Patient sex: M
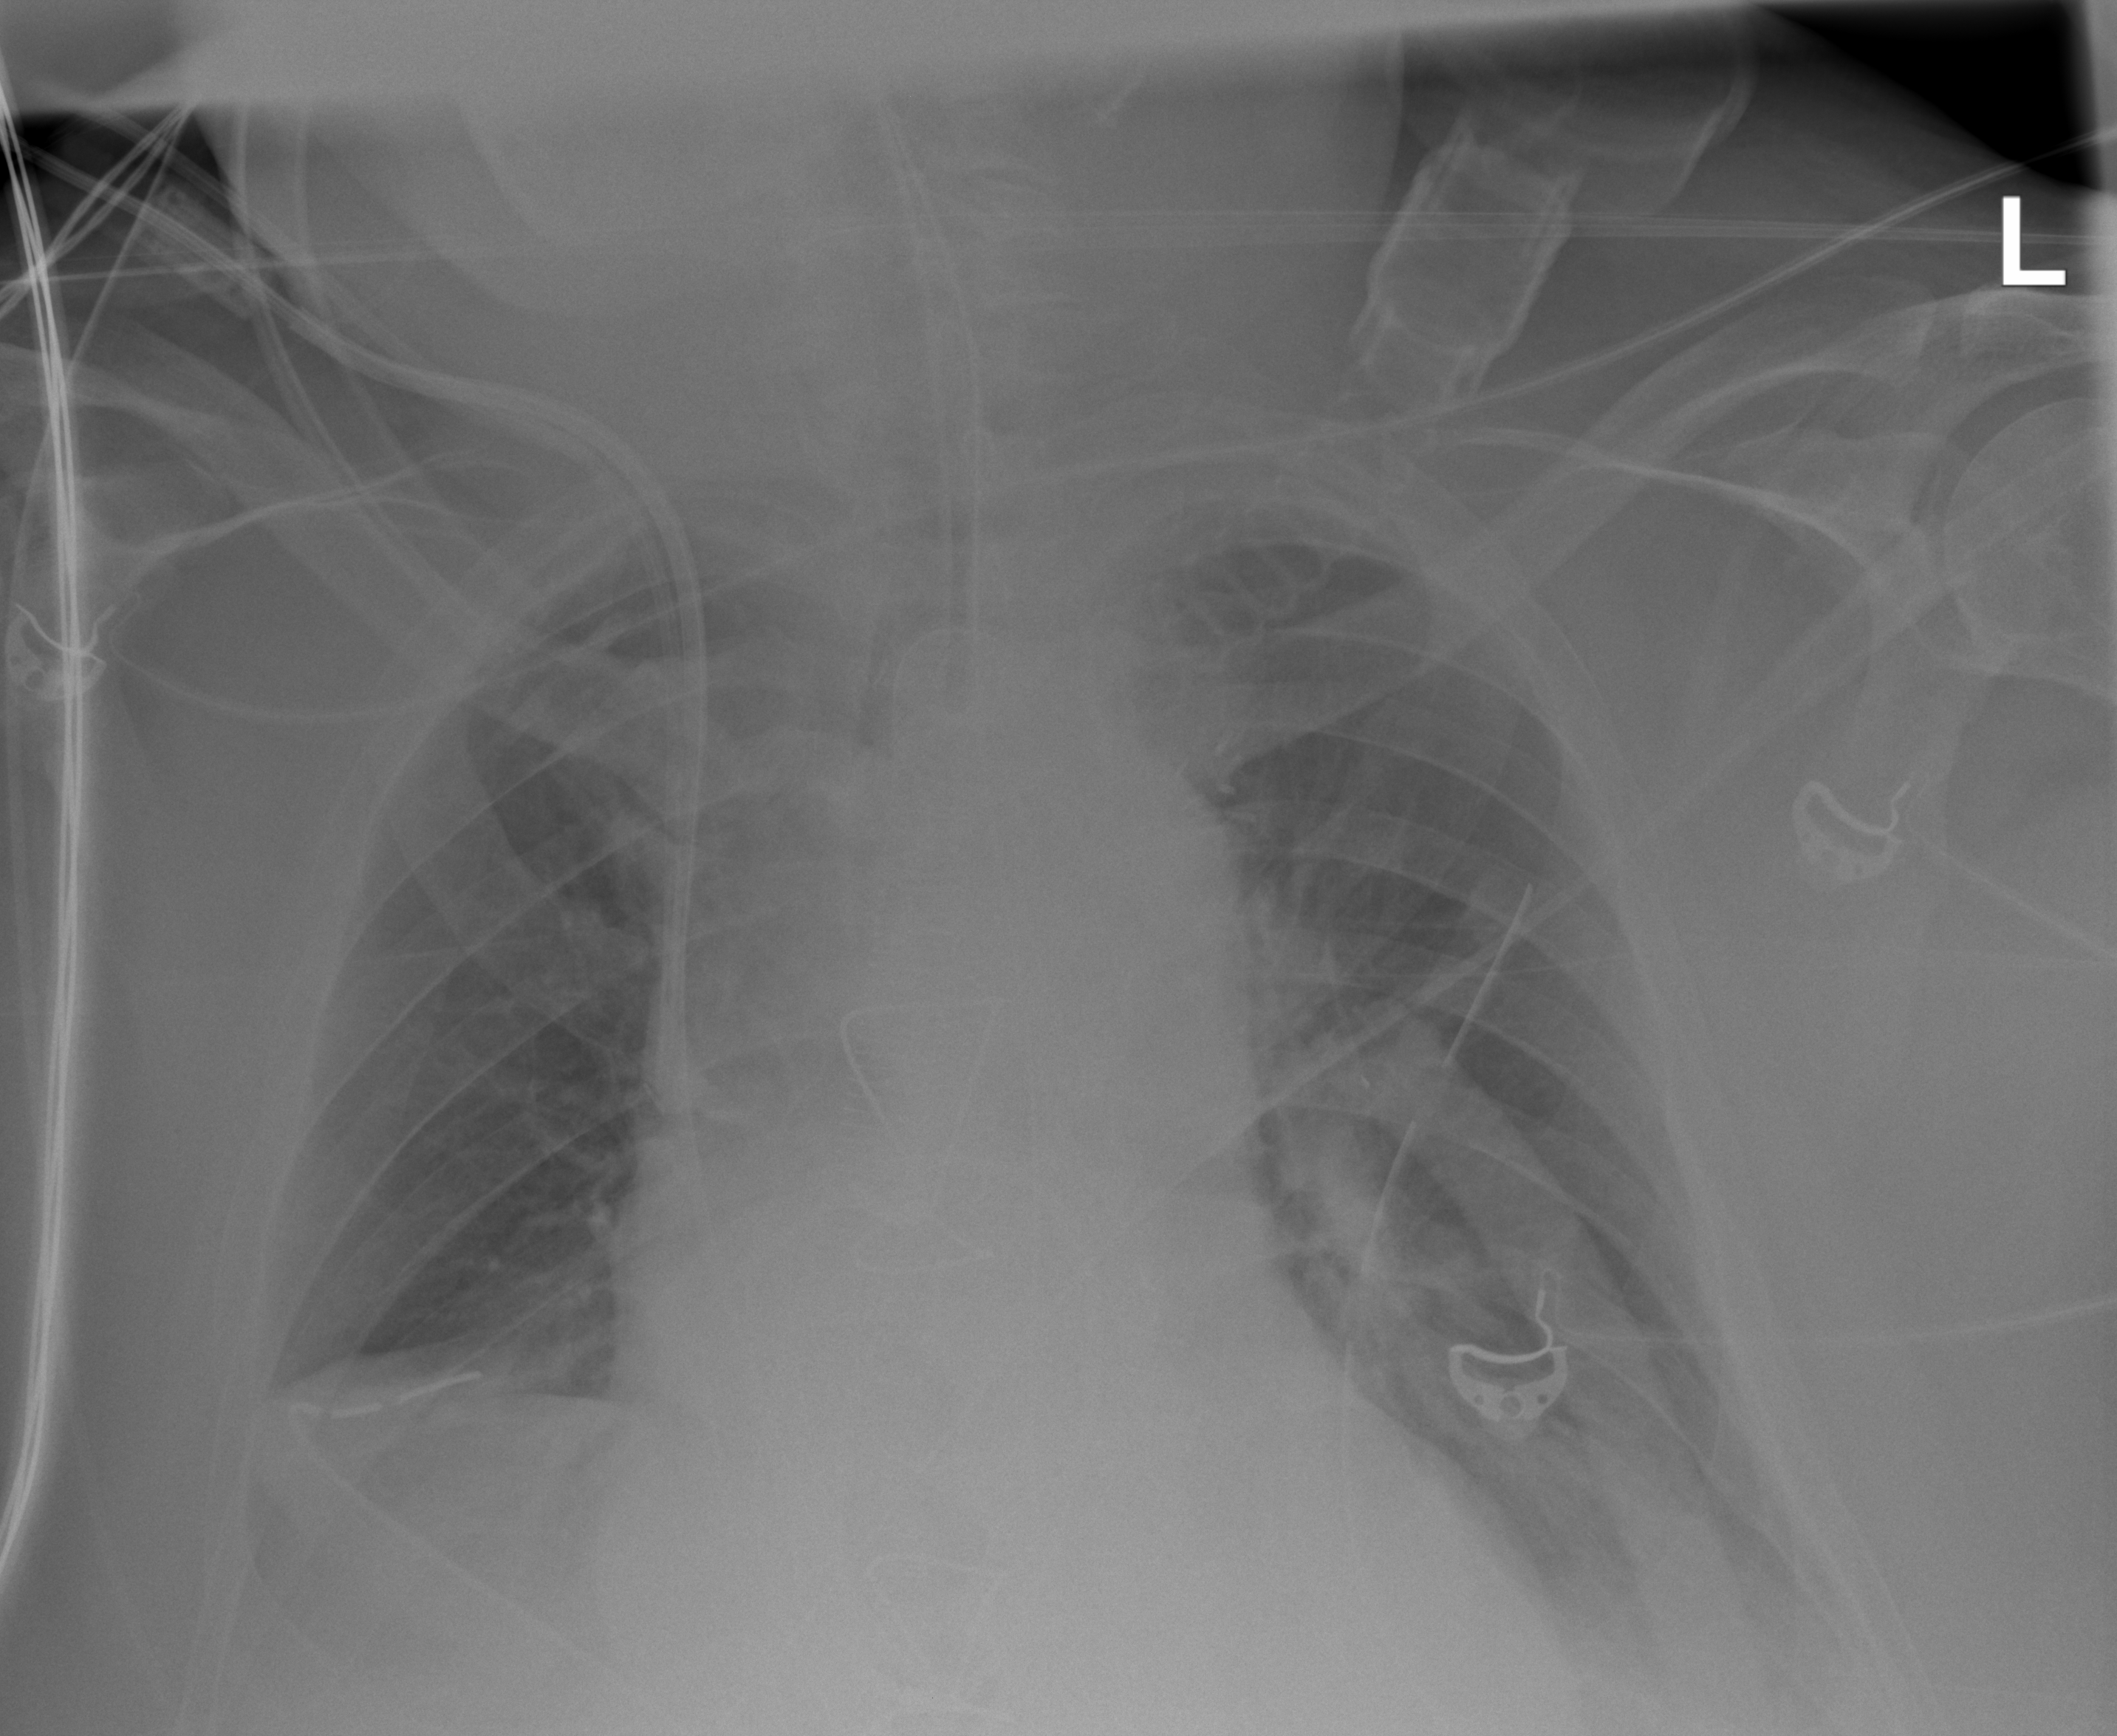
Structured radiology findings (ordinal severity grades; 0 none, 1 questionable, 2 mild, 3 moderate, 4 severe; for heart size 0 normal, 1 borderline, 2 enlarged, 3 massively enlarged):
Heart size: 2
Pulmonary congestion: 2
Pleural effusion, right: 2
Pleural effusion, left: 2
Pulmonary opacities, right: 2
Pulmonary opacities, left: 2
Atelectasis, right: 2
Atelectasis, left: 2